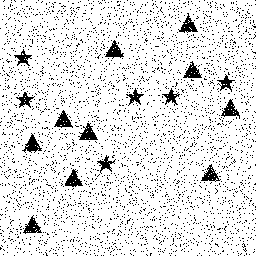
Squares: 0
Triangles: 10
Stars: 6
Total shapes: 16